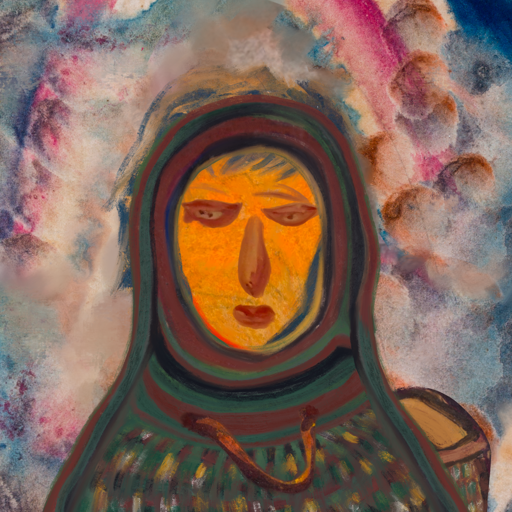
Background: Rupkatha, Head And Neck Front: Sisters, Face Front: Pious_Lady, Bust: After_Raid, Hair Front: InTheSun, Head Accessory: After_Raid_Scarf, Second Necklace: Comrade, Necklace: Blank, Baby: Blank